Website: home-depot
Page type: payment
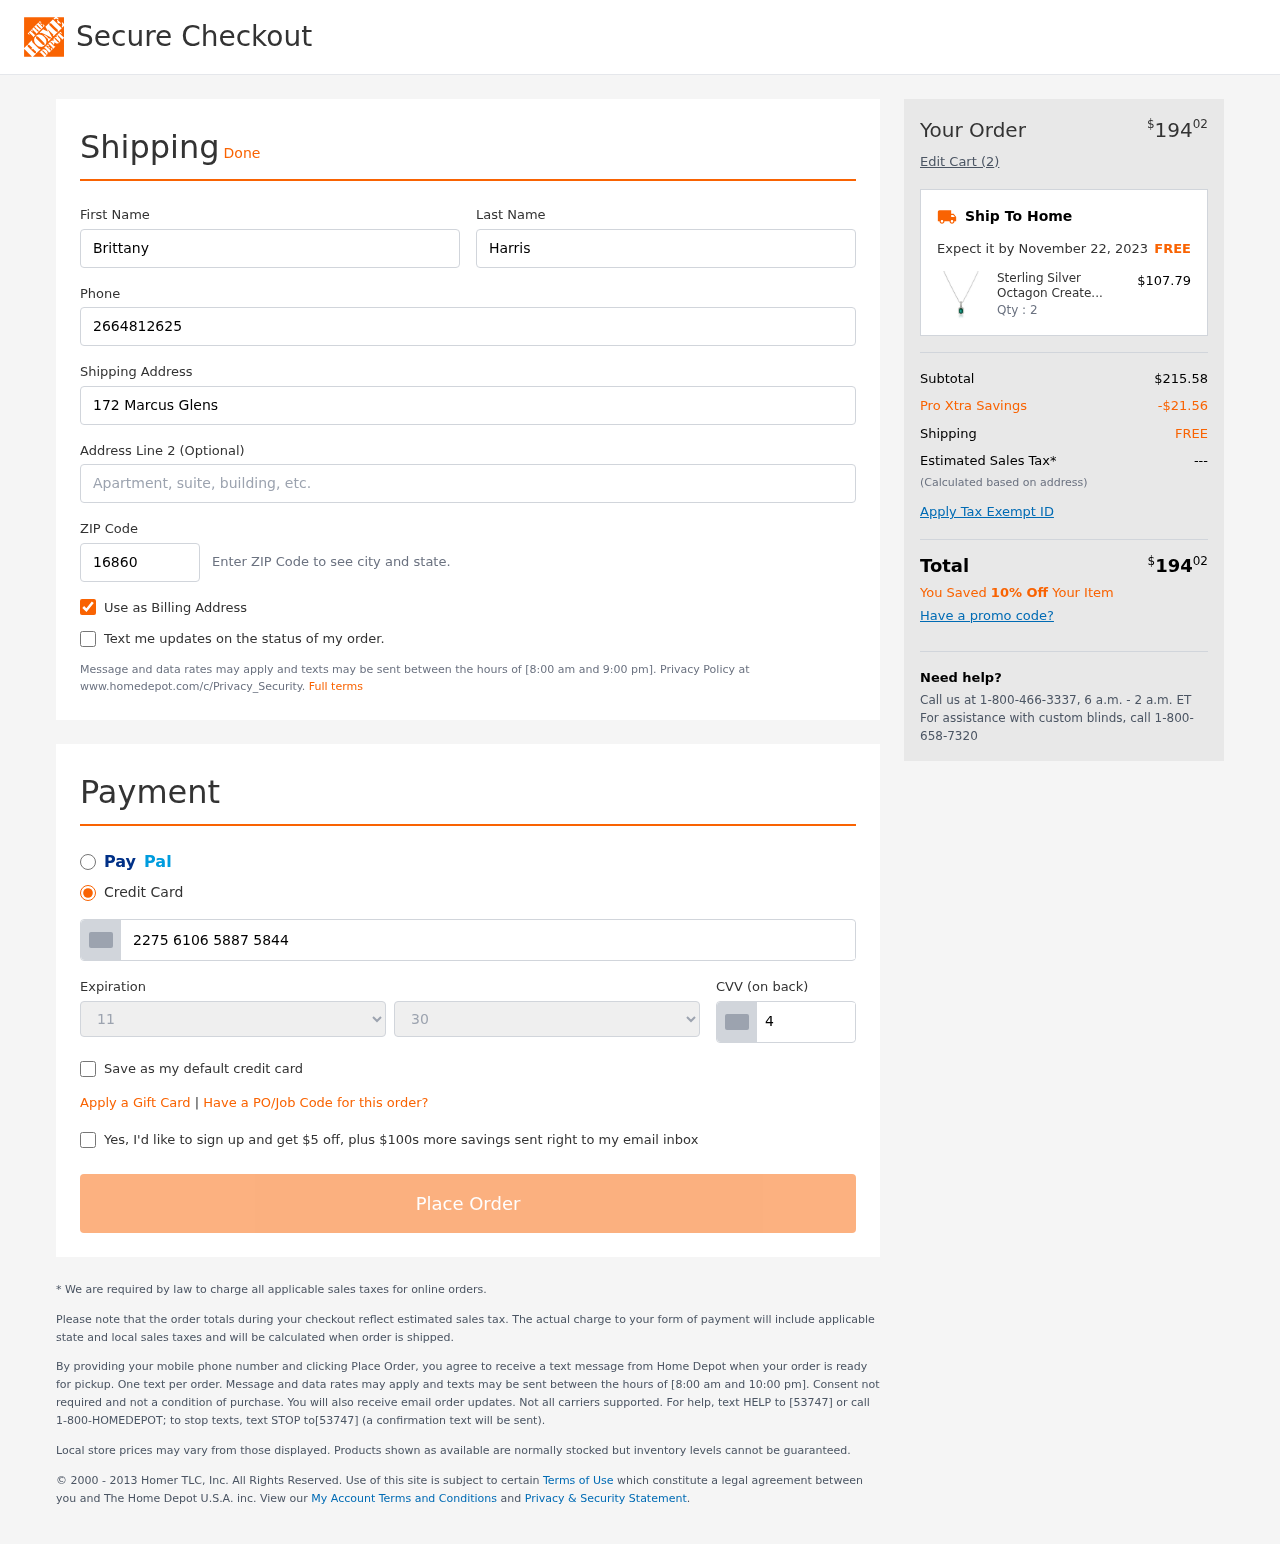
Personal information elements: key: PII_CARD_CVV
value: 402
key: PII_CARD_EXPIRY_MONTH
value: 11
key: PII_CARD_EXPIRY_YEAR
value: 30
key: PII_CARD_NUMBER
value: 2275 6106 5887 5844
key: PII_FIRSTNAME
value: Brittany
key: PII_LASTNAME
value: Harris
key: PII_PHONE
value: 2664812625
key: PII_POSTCODE
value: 16860
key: PII_STREET
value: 172 Marcus Glens
Product elements: key: PRODUCT1_NAME
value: Sterling Silver Octagon Created Emerald and Round Created White Sapphire Pendant Necklace
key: PRODUCT1_PRICE
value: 107.79
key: PRODUCT1_QUANTITY
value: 2
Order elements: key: ORDER_TOTAL
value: $19402
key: ORDER_NUM_ITEMS
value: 2
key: ORDER_DELIVERY_DATE
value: November 22, 2023
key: ORDER_SUBTOTAL
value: $215.58
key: ORDER_DISCOUNT
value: -$21.56
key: ORDER_SHIPPING_COST
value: FREE